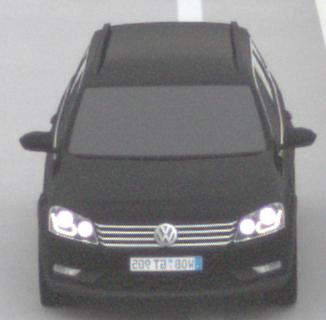
Make: VW
Model: Passat Alltrack 1.8 TSI
Detailed model: Passat (B7) Alltrack
Model produced from: 2012/03
Model produced until: 2013/06
Doors: 5
Color: black
Road condition: dry road
Daytime: midday
Contrast: low contrast